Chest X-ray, PA view. Patient: 49 years old, sex M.
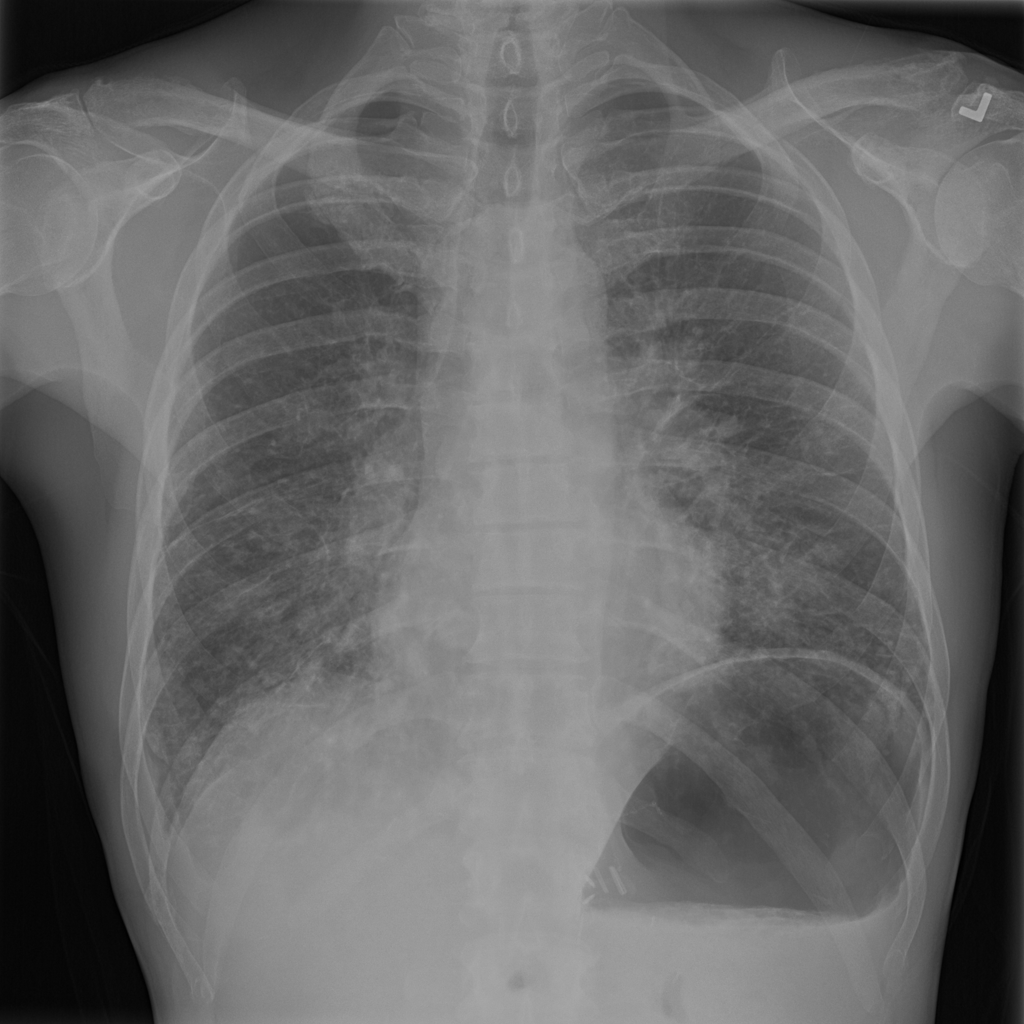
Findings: Infiltration